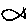
Label: fish